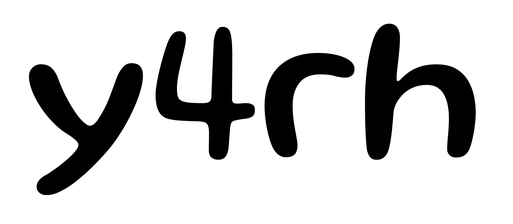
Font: Gluten_Regular